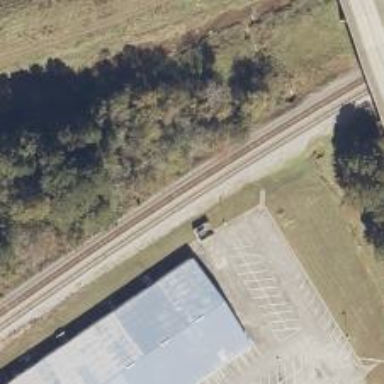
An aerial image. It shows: Railway siding for service.